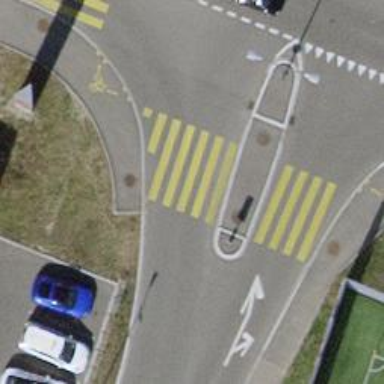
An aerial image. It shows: Uncontrolled zebra crossing with pedestrian island.